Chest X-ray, AP view. Patient: 51 years old, sex M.
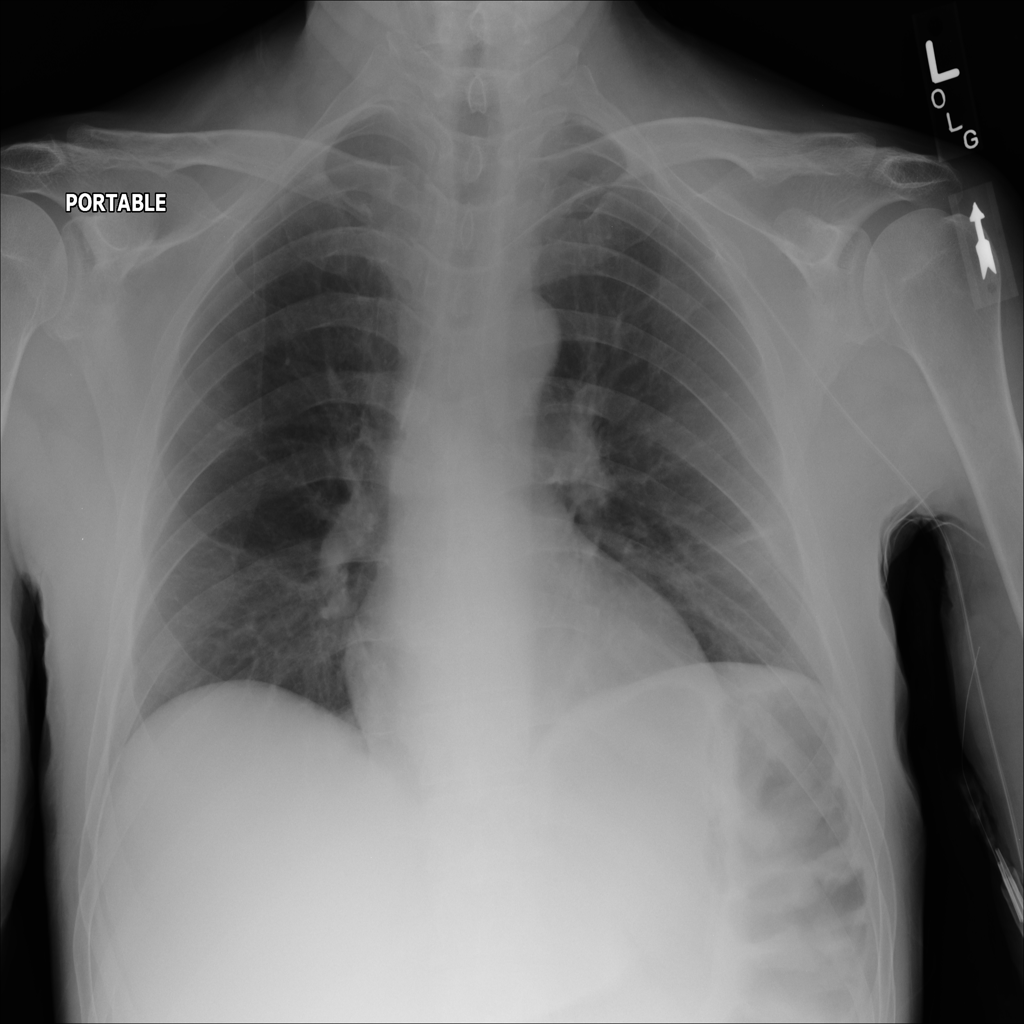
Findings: No Finding